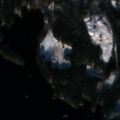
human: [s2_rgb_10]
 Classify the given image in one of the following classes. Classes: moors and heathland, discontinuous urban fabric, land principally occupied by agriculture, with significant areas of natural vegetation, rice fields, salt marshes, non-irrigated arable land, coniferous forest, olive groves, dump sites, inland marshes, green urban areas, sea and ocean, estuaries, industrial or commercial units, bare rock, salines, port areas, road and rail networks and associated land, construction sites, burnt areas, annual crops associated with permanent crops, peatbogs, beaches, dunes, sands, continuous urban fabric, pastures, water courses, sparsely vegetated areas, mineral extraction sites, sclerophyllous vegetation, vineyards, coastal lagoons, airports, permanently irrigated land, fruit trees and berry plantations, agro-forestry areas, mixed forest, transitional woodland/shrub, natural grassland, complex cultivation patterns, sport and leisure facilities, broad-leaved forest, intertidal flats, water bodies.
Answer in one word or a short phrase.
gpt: coniferous forest, mixed forest, water bodies